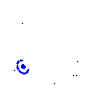
Particle: electron